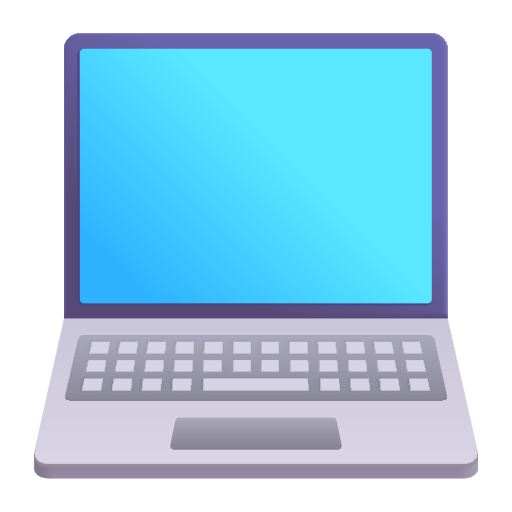
laptop color